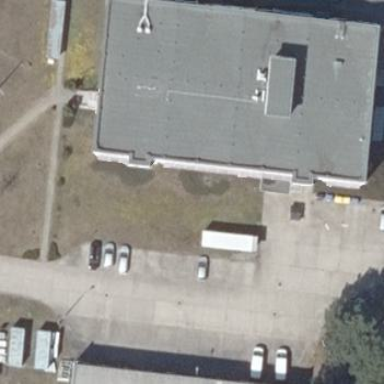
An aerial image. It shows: Service building.